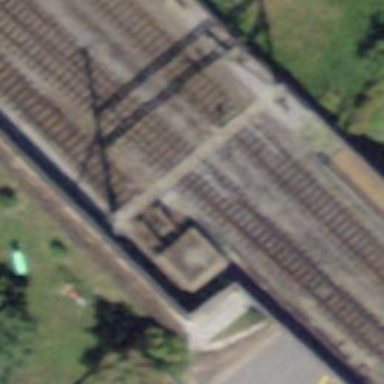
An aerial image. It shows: Railway buffer stop.